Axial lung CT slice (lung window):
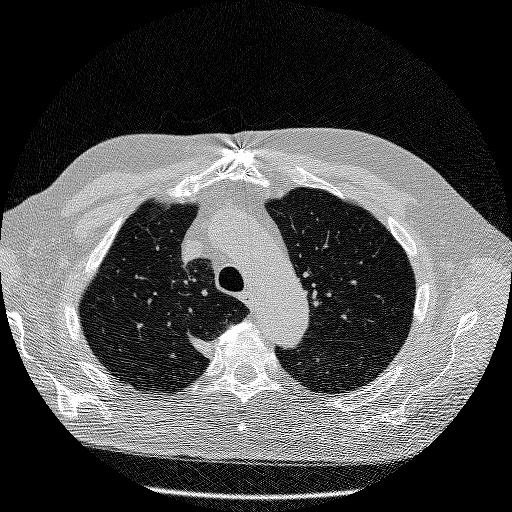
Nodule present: no